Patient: sex F, age 65
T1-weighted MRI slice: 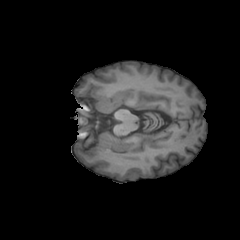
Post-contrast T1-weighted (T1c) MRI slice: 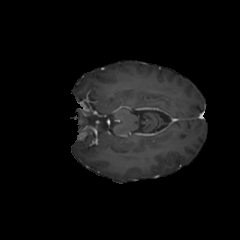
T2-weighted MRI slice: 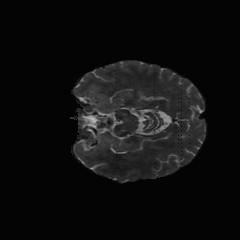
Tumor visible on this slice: no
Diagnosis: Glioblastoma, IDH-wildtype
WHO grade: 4